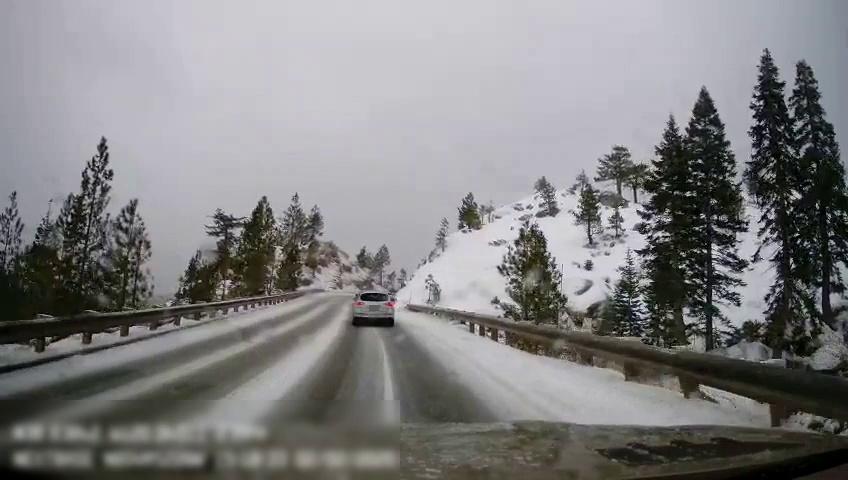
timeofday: Day
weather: Snowy
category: Drivable Space
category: Vehicles | Car